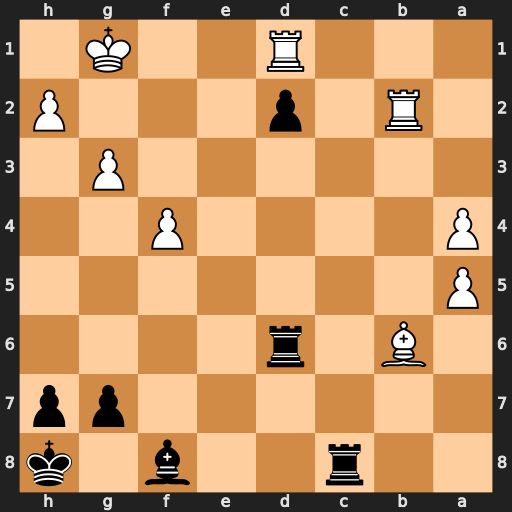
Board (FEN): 2r2b1k/6pp/1B1r4/P7/P4P2/6P1/1R1p3P/3R2K1
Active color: b
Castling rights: -
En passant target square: -
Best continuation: Rc1 Rxd2 Rxd1+ Rxd1 Rxd1+